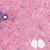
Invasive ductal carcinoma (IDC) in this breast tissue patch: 0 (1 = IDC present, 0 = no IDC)